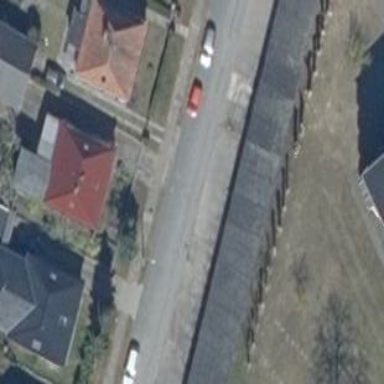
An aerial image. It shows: Group of garages.